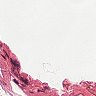
Metastatic tissue present: no